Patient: sex M, age 72
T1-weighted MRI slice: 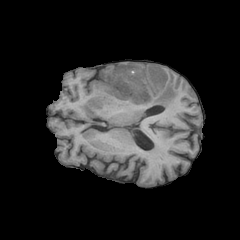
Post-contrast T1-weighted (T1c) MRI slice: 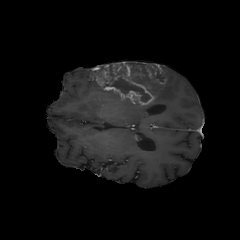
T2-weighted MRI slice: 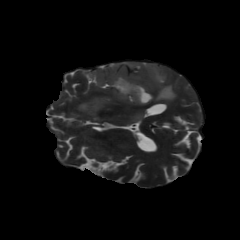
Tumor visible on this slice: yes
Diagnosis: Glioblastoma, IDH-wildtype
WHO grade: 4